Question: I'm trying to create a wcf services that is connected to a database. For the connection I am using NHibernate. Here is the class Course that also is mapped in the file :
'''
[DataContract]
public class Course
{
private int ccode;
private string cname;
private int credits;
[DataMember]
public int CCode
{
get
{
return ccode;
}
set
{
ccode = value;
}
}
etc...
}
'''
Every property(with both getter and setter) in the above class has the attribute DataMember. Now the file rsultMngSystmMapper.hbm.xml:
'''
<?xml version="1.0" encoding="utf-8" ?>
<hibernate-mapping xmlns="urn:nhibernate-mapping-2.2"
assembly="RManageSystemService"
namespace="RManageSystemService.orm_rman_systm">
<class name="Course" table="Courses" lazy="false">
<id name="CCode" column="ccode">
<generator class="identity"/>
</id>
<property name="CName" column="cname"/>
<property name="Credits" column="credit"/>
</class>
</hibernate-mapping>
'''
Now the file hibernate.cfg.xml:
'''
<?xml version="1.0" encoding="utf-8" ?>
<hibernate-configuration xmlns="urn:nhibernate-configuration-2.2">
<session-factory>
<property name="connection.provider">NHibernate.Connection.DriverConnectionProvider</property>
<property name="dialect">NHibernate.Dialect.MsSql2012Dialect</property>
<property name="connection.driver_class">NHibernate.Driver.SqlClientDriver</property>
<property name="connection.connection_string">Data Source=Mnemonics;User ID=Mnmncs;Password=mnmncs;Initial Catalog=database-name;Integrated Security=true</property>
<property name="show_sql">true</property>
<mapping assembly="RManageSystemService"/>
</session-factory>
</hibernate-configuration>
'''
Should I put the above code in the web.config instead? Or is it okay to have it separated?
Now the class RMngrDataManipulation:
This is the only method in this class by now:
'''
public static Course RetrieveData(Course c)
{
Configuration myConfig;
ISessionFactory mySessFac;
ISession mySess;
myConfig = new Configuration();
myConfig.Configure(Path.Combine(AppDomain.CurrentDomain.BaseDirectory, "hibernate.cfg.xml"));
mySessFac = myConfig.BuildSessionFactory();
mySess = mySessFac.OpenSession();
try
{
ICriteria criteria = mySess.CreateCriteria<Course>();
IList<Course> cList = criteria.List<Course>();
foreach (Course course in cList)
{
c = course;
}
//This one is empty
return c;
}
catch (Exception e)
{
throw;
}
finally
{
if (!mySessFac.IsClosed)
{
mySessFac.Close();
}
}
}
'''
The result I get when I invoke the method from class in WCF Test Client is the following

Is there anything I have missed? Is my mapping file correct? I would be very thankful for some inputs from you guys.
EDIT: Looking at the output tab in VS2012 I find this message: A first chance exception of type 'System.IO.DirectoryNotFoundException' occurred in mscorlib.dll
EDIT2(27.12.2014, 17.51)
> could not execute query [ SELECT this_.ccode as ccode2_0_, this_.cname as cname2_0_, this_.credit as credit2_0_ FROM Courses this_ ] [SQL: SELECT this_.ccode as ccode2_0_, this_.cname as cname2_0_, this_.credit as credit2_0_ FROM Courses this_] Server stack trace: vid System.ServiceModel.Channels.ServiceChannel.ThrowIfFaultUnderstood(Message reply, MessageFault fault, String action, MessageVersion version, FaultConverter faultConverter) vid System.ServiceModel.Channels.ServiceChannel.HandleReply(ProxyOperationRuntime operation, ProxyRpc& rpc) vid System.ServiceModel.Channels.ServiceChannel.Call(String action, Boolean oneway, ProxyOperationRuntime operation, Object[] ins, Object[] outs, TimeSpan timeout) vid System.ServiceModel.Channels.ServiceChannelProxy.InvokeService(IMethodCallMessage methodCall, ProxyOperationRuntime operation) vid System.ServiceModel.Channels.ServiceChannelProxy.Invoke(IMessage message) Exception rethrown at [0]: vid System.Runtime.Remoting.Proxies.RealProxy.HandleReturnMessage(IMessage reqMsg, IMessage retMsg) vid System.Runtime.Remoting.Proxies.RealProxy.PrivateInvoke(MessageData& msgData, Int32 type) vid IServiceManager.RetrieveData() vid ServiceManagerClient.RetrieveData()
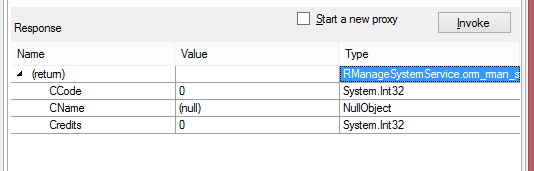
Answer: Based on the fact, that this statement: 'foreach (Course course in cList)' is doing nothing, i.e. the 'cList' is 'empty' - I'd suspect the wrong mapping file. Well...
1) One think could be, that 'rsultMngSystmMapper.hbm.xml' is not properly marked as 'Embedded Resource'. Check the properties of that file and its 'Build Action'
2) The mapping file is in different library then the POCO objects. The setting says: '<mapping assembly="RManageSystemService"/>' and because the POCO is in is for sure in this library, it could be that your mapping files are in some other, e.g. 'RManageSystemService.Data'
One of these "wrong" settings of the mapping file could be the culprit.
> NHibernate does behave a bit weird, if we ask for a criteria for mapped entity/object. It simply returns empty list at the end, without any message or exception...